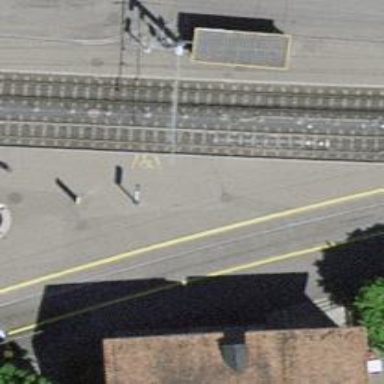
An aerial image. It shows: Tram stop with stop position for public transport.